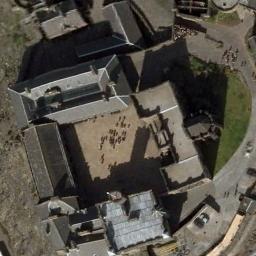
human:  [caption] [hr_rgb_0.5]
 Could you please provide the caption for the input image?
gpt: The roofs of palaces are all red .

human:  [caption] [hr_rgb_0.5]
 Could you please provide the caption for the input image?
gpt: The gray palace with a courtyard is surrounded by a clearing .

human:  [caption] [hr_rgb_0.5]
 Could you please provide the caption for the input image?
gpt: There are many buildings in different shapes in the palace .

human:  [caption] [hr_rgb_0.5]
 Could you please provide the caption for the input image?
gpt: The palace is on the open place .

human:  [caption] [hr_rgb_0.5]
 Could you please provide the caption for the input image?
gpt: There are some green lawns beside the palace with a yellow courtyard .